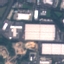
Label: Industrial